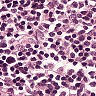
Metastatic tissue present: no